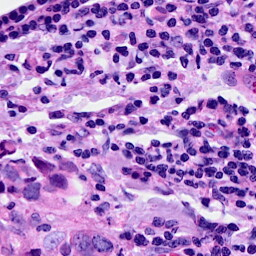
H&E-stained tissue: Breast